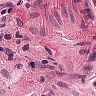
Metastatic tissue present: no